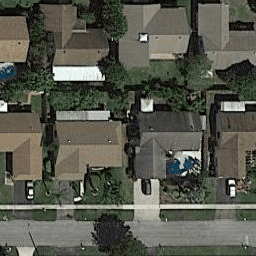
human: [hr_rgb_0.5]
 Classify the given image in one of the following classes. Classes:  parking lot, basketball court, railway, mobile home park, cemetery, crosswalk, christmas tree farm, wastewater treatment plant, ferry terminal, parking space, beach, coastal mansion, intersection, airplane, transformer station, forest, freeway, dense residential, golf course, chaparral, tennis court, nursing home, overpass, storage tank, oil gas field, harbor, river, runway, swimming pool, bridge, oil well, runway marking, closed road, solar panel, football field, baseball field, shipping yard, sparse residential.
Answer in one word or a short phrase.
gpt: dense residential